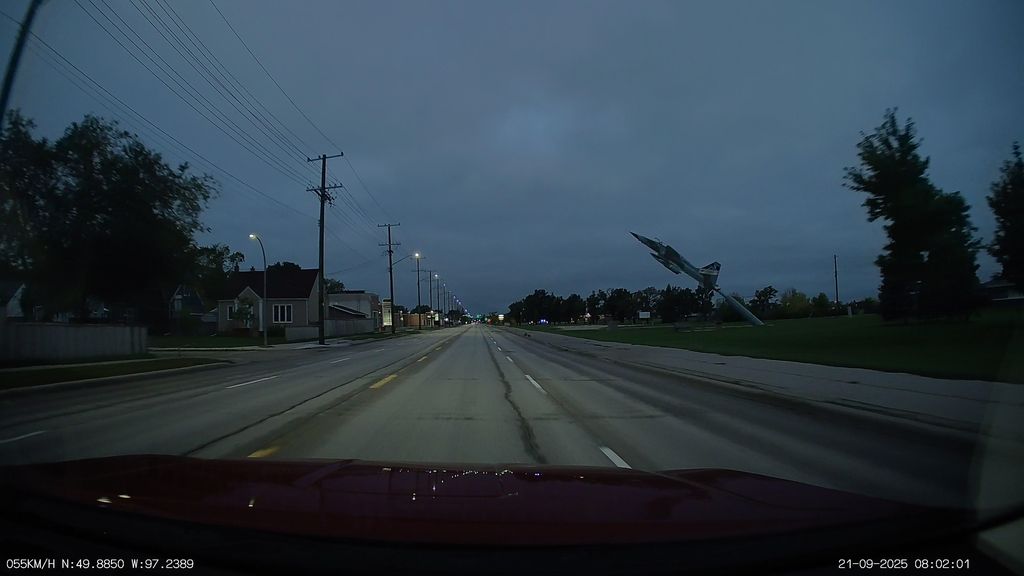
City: winnipeg